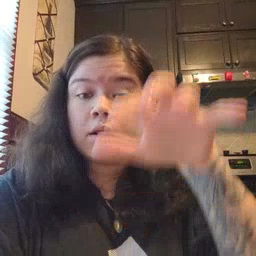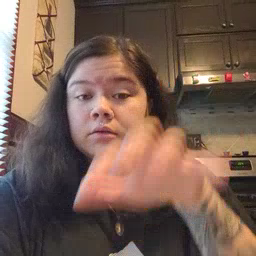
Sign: alligator